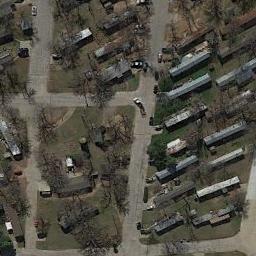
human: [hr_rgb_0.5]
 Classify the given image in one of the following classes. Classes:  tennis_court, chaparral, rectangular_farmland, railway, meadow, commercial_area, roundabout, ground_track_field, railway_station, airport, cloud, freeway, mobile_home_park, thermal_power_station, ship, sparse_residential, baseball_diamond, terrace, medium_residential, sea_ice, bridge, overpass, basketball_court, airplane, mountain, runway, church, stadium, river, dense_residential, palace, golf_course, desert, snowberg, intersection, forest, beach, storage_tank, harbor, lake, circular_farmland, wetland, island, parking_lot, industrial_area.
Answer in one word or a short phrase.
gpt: mobile_home_park